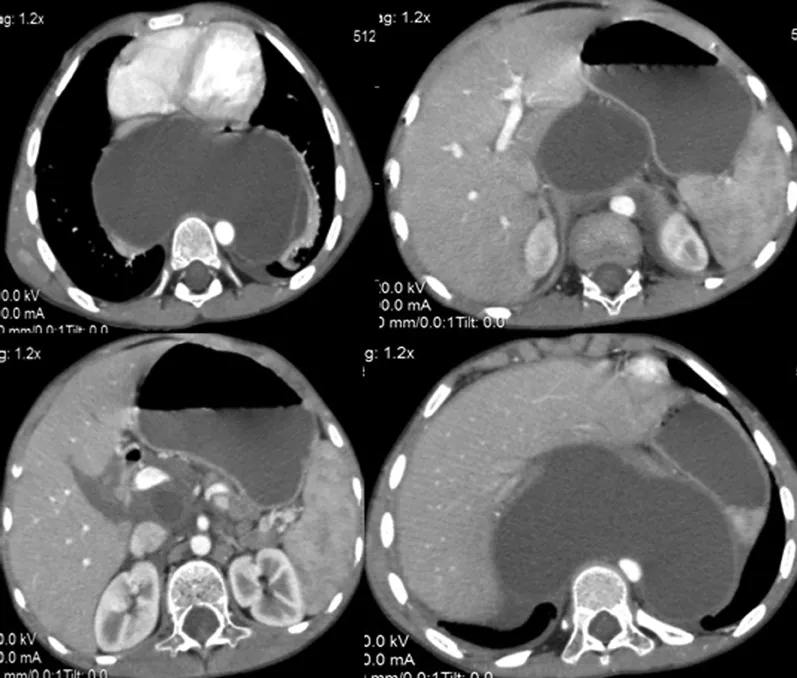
CT abdomen showing fluid containing cystic mass behind the stomach around the pancreas extending up to the chest. CT, computed tomography.
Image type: radiology (ct)